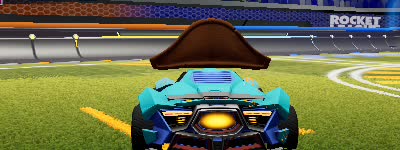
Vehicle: werewolf